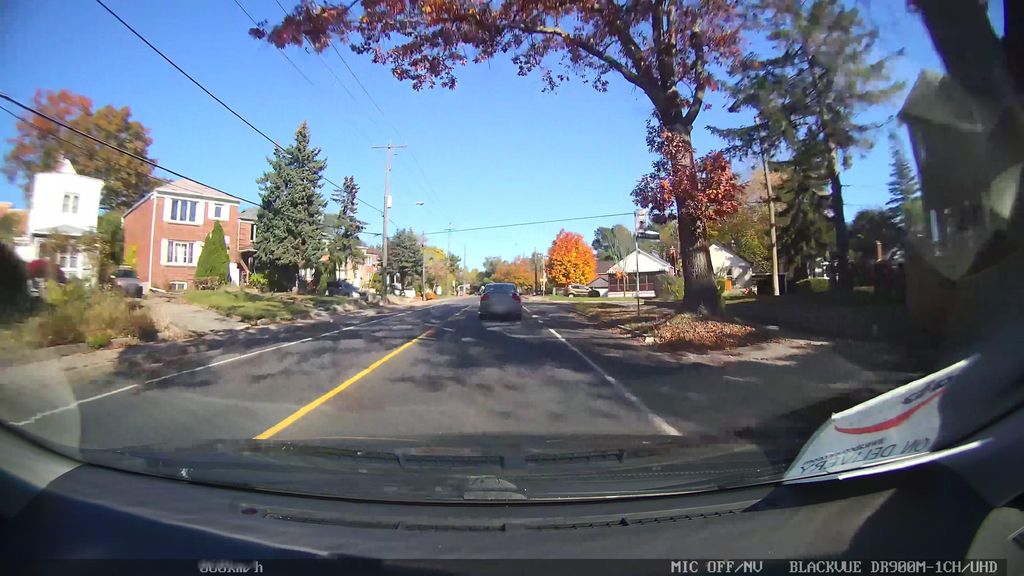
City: toronto